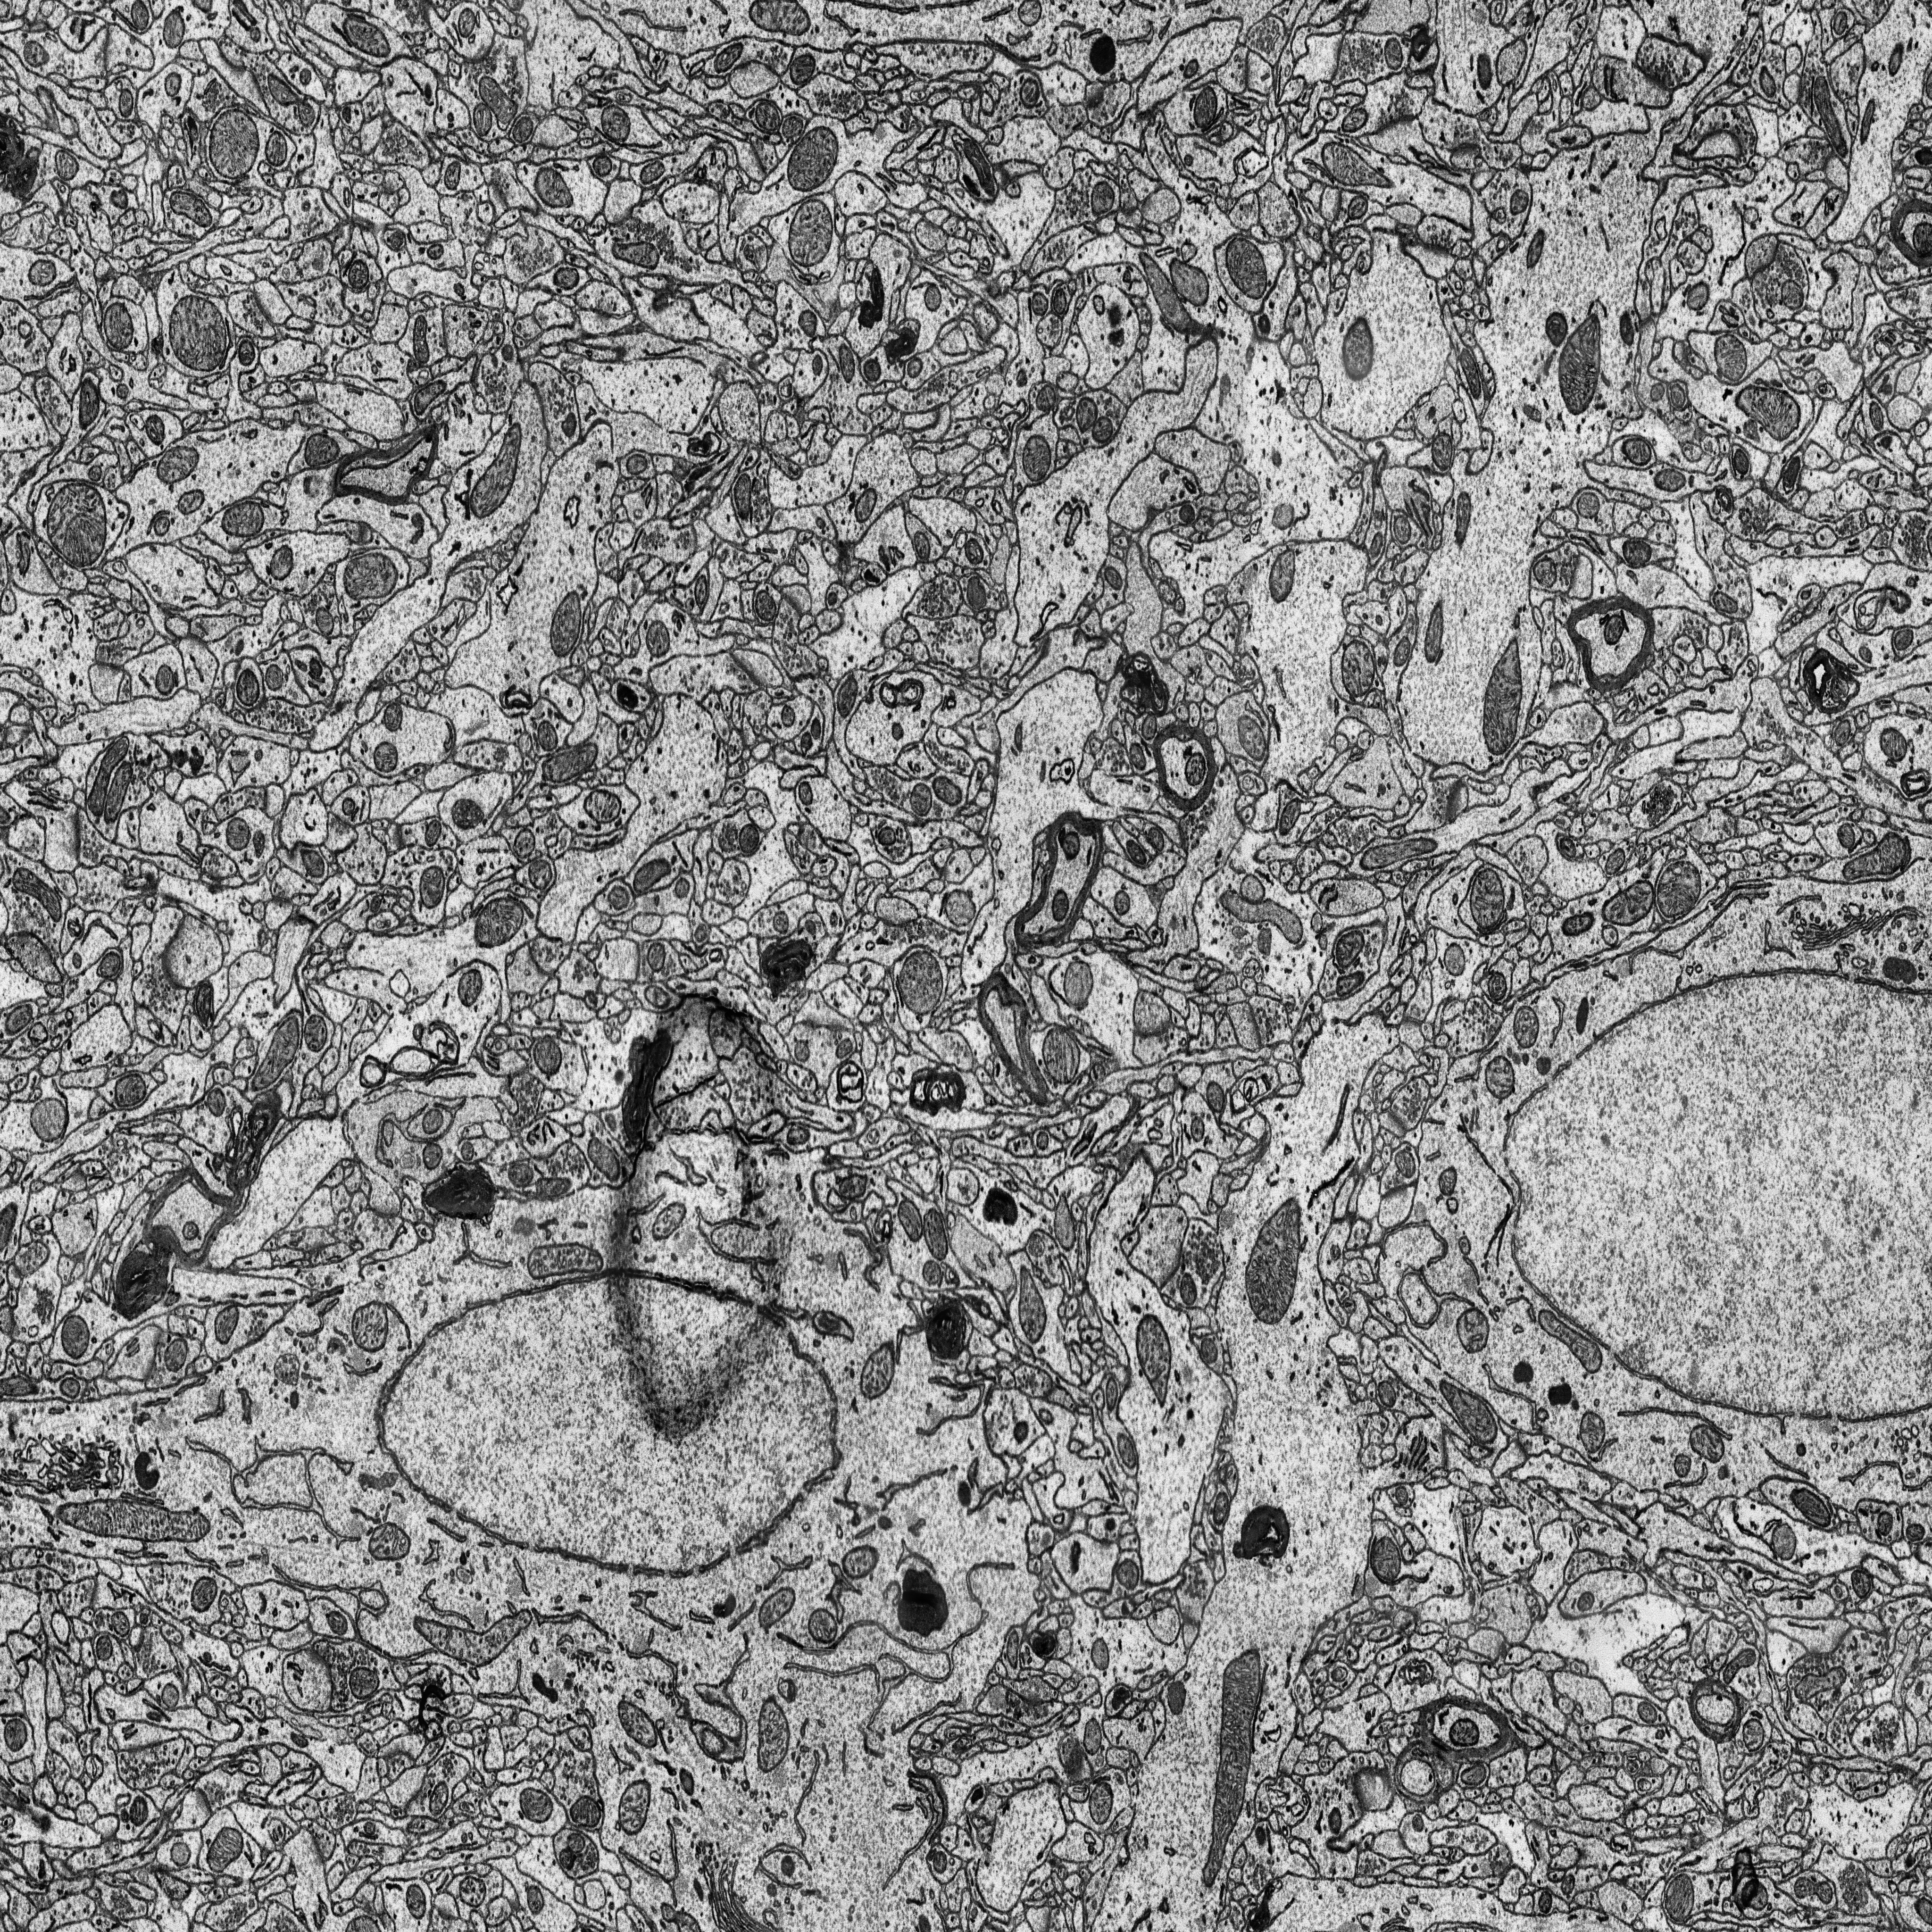
Electron microscopy slice of rat cortex tissue
Slice depth (z): 205
Mitochondria instances in slice: 376